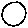
Label: circle